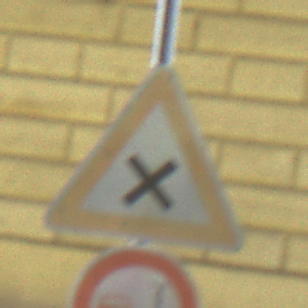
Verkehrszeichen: KreuzungOderEinmuendung
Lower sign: VerbotUeberholenEinspurigeFahrzeuge
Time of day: Midday
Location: Outdoor (Urban)
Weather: Clear
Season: NotSpecified
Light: Natural